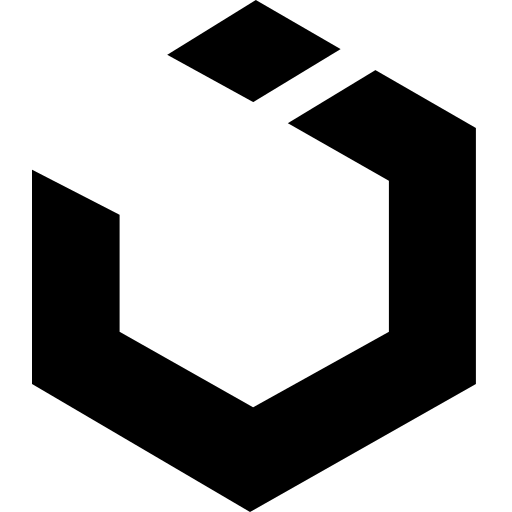
Tags: icon, FontAwesome, fa-icon, brand, uikit